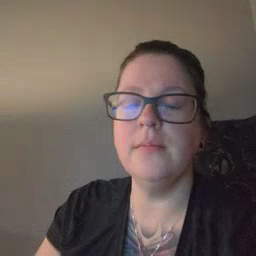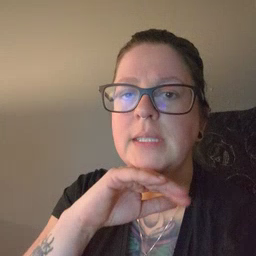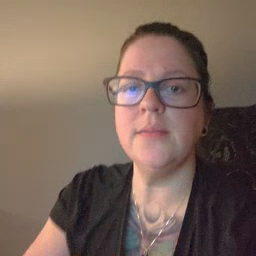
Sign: pig